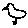
Label: bird